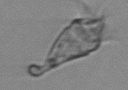
Label: Paratontonia_gracillima